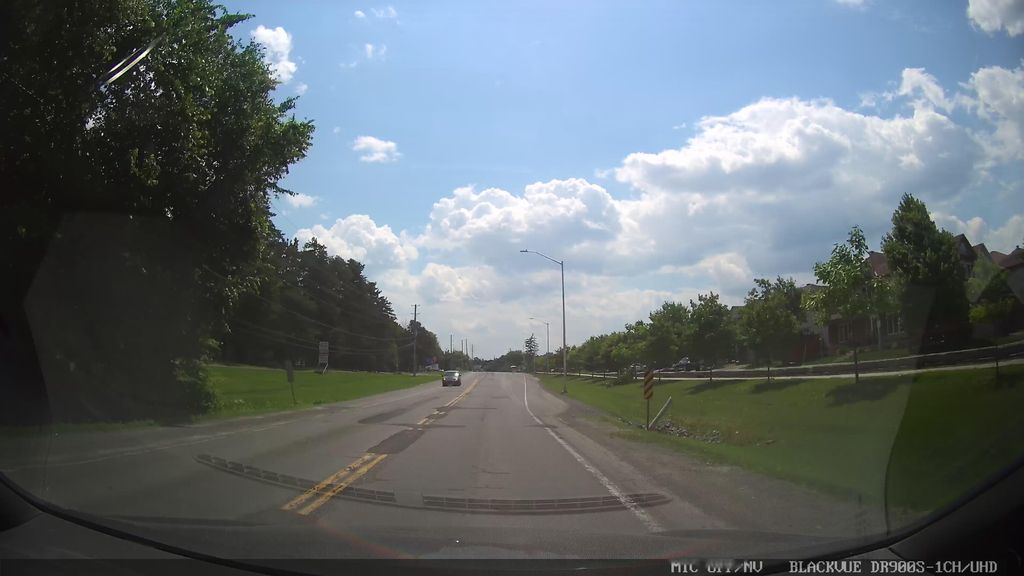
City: ottawa-gatineau